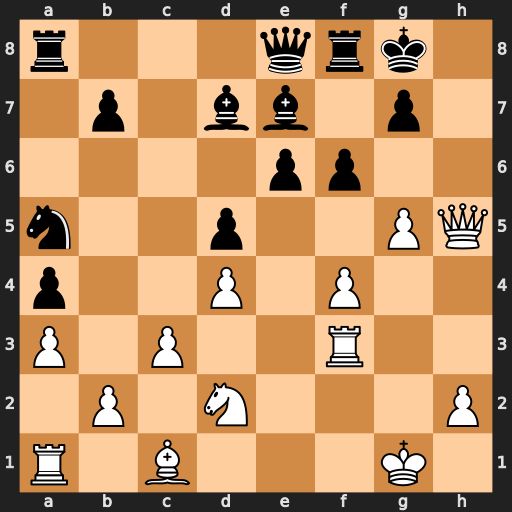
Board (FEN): r3qrk1/1p1bb1p1/4pp2/n2p2PQ/p2P1P2/P1P2R2/1P1N3P/R1B3K1
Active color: w
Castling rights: -
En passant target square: -
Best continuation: g6 Qxg6+ Qxg6